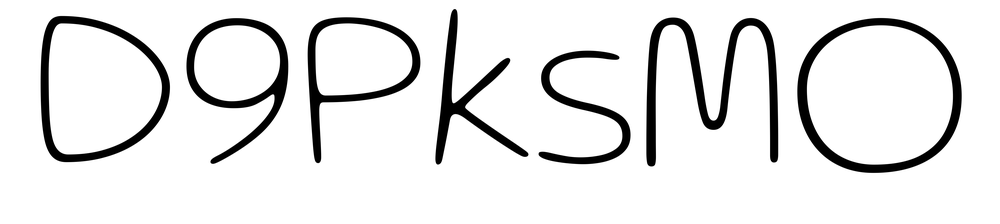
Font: Gluten_Thin